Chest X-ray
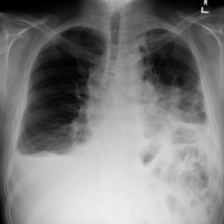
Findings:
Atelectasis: positive
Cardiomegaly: negative
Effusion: positive
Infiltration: negative
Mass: negative
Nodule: negative
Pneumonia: negative
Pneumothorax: negative
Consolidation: negative
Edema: negative
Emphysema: negative
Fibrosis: negative
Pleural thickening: negative
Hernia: negative